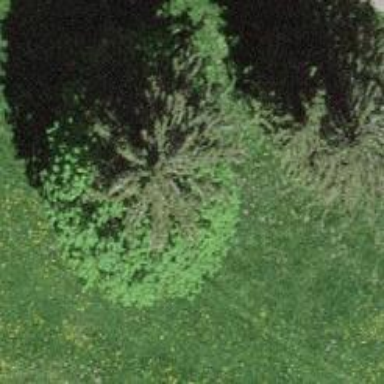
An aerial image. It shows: Beautiful tree in nature.